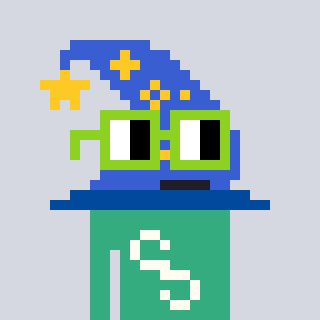
a pixel art character with square light green glasses, a wizard hat-shaped head and a teal-colored body on a cool background